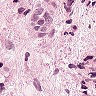
Metastatic tissue present: yes